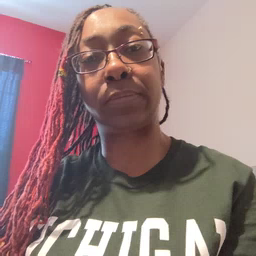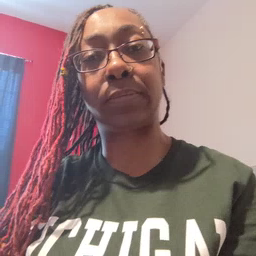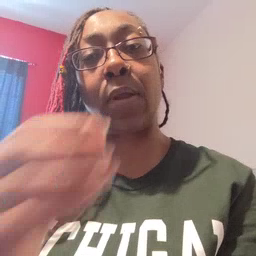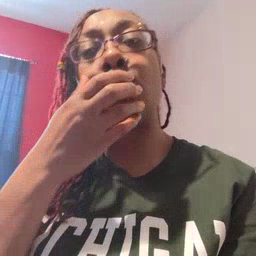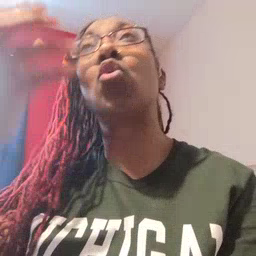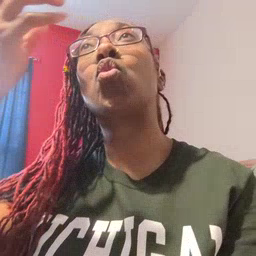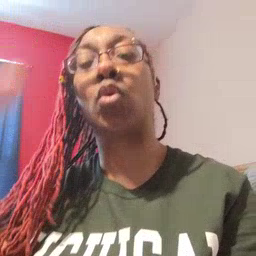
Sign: balloon